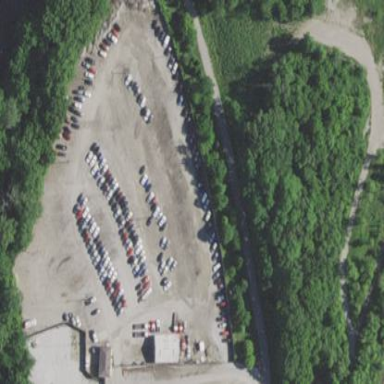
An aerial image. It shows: Scrap yard situated in industrial area.